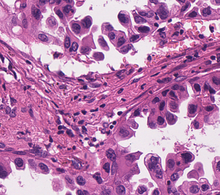
Tumor epithelial tissue: yes
Tumor-associated stroma tissue: yes
Normal tissue: no